Question: I have a problem using infoWindow on Google Maps to show some information. I want to make this white div smaller so that it can match in size the grey box inside it. And I want to make this "white" arrow which is going from the marker to the white div to be smaller too.
Here is the picture:

My code:
'''
var contentString = '<form >'+
'<h2><b>&nbsp;&nbsp;&nbsp;&nbsp;&nbsp;Data:</b></h2>'+
'<div id="bodyContent">'+
'<div style=width:220px;display:inline-block;>'+
'<p>&nbsp;' +'</p>' + '<p>&nbsp;' + '</p>' + '<p>&nbsp;' + '</p>' +
'<p>&nbsp;' + '</p>' + '</div>'+
'<div style=width:220px;display:inline-block;>'+
'<p>&nbsp;' +'</p>' + '<p>&nbsp;' + '</p>' + '<p>&nbsp;' + '</p>' +
'<p>&nbsp;' + '</p>' + '</div>'+ '</div>'+ '</form>';
var infowindow = new google.maps.InfoWindow({
content: contentString
});
/* info window */
infowindow.open(map,tracked);
'''
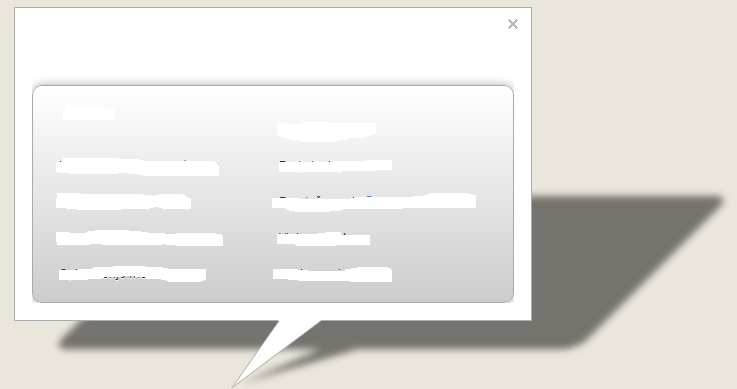
Answer: You can change the size of your infoWindow a couple of ways. One would be to set the 'width' and 'height' of your '<form>' tag in the 'contentString', which is essentially the styling of the white infoWindow. So, '<form style="width:240px; height:240px">'.
The other option is to set the 'maxWidth' option for your infoWindow - there is no option for 'height', that adjusts according to your content I believe. Refer to the <URL>. You'll have to set it up like so:
'''
var infowindow = new google.maps.InfoWindow({
content: contentString,
maxWidth: 240
});
'''
However, I don't think there is anyway with the current API that you can change the size of the "white" arrow. You could look into using the <URL>. Pretty much, you'll declare the infoBubble the same as you would the infoWindow - but you have more options for styling - specifically for your case you can change the 'arrowSize':
'''
infoBubble = new InfoBubble({
content: contentString,
minWidth: 240, //width of your infoWindow/infoBubble
arrowSize: 3 //set your desired size
});
'''